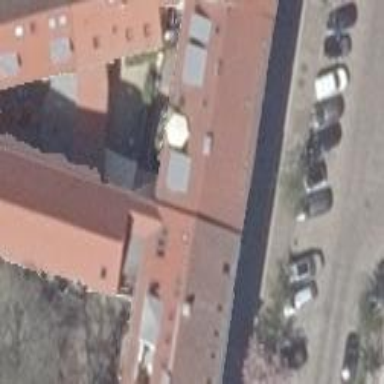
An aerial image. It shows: Historical baroque building with gabled roof made of red roof tiles. This building is divided into apartments.